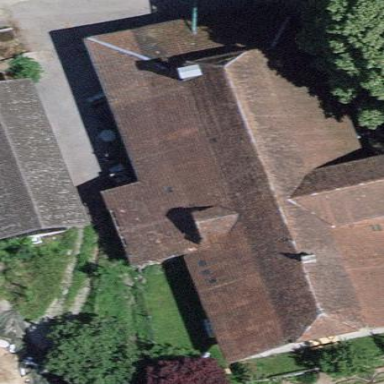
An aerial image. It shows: Farm building.